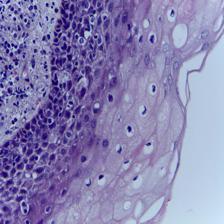
Diagnosis: OSCC